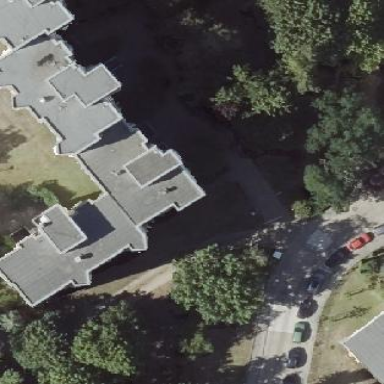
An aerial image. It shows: Flat-roofed apartment building.